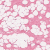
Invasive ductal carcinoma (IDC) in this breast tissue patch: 0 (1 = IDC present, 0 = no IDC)